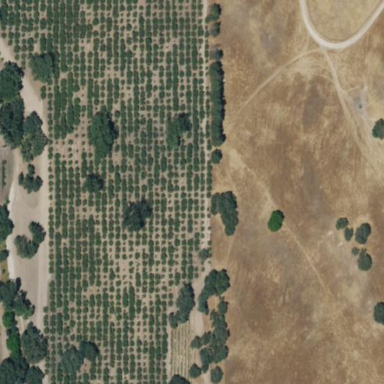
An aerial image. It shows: Orchard.